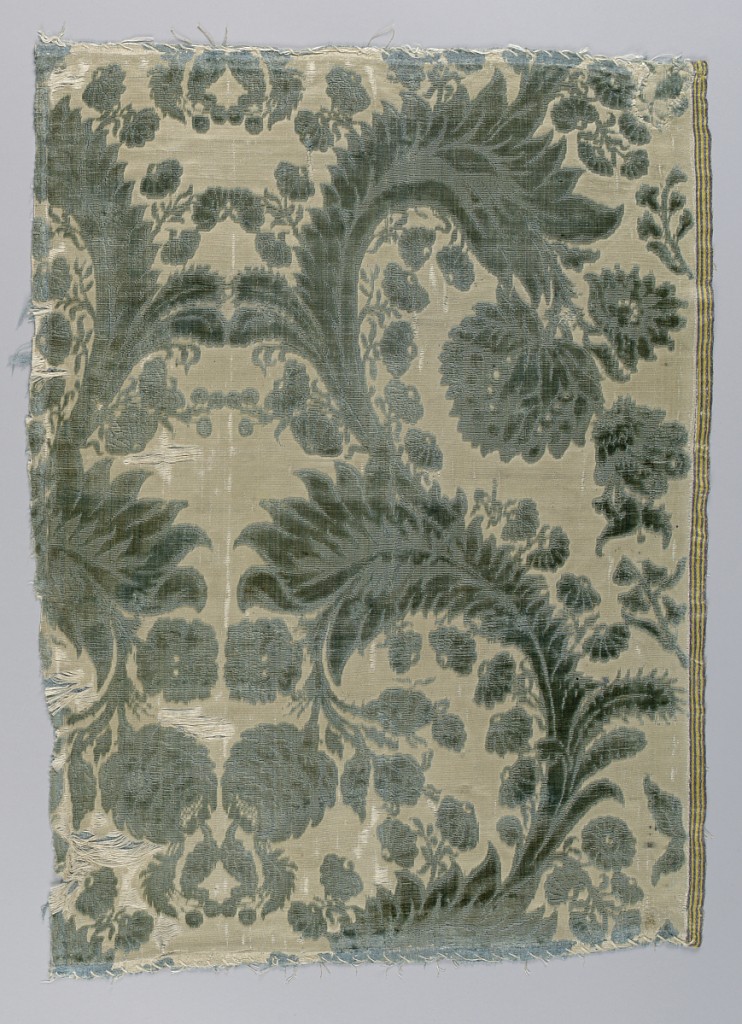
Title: Fragment
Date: early 18th century
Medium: silk Technique: cut and uncut supplementary warp pile (velvet) in satin foundation
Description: Incomplete section of a large symmetrical floral repeat with curvilinear tooth leaves and small and large flowers. In blue-green cut and uncut velvet on a cream satin ground.